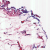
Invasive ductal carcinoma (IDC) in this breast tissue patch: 0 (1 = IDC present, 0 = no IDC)